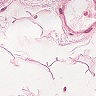
Metastatic tissue present: no